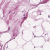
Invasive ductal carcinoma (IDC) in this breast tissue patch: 0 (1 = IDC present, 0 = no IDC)